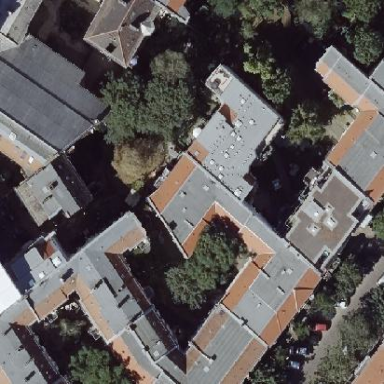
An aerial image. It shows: Residential building with double saltbox roof shape.